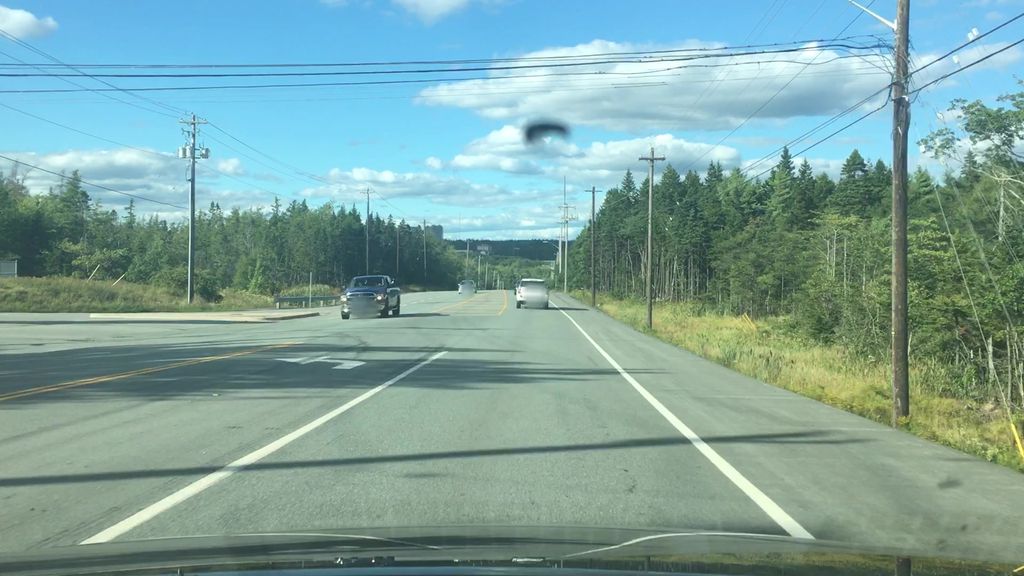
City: halifax